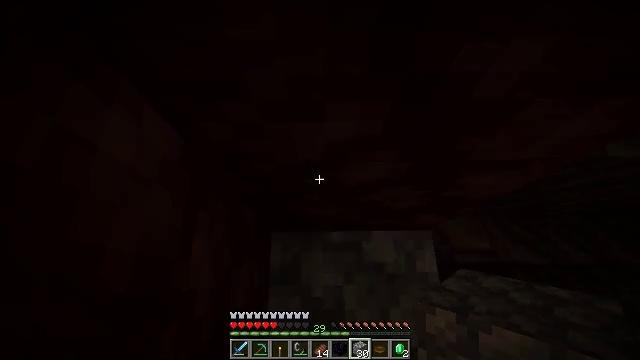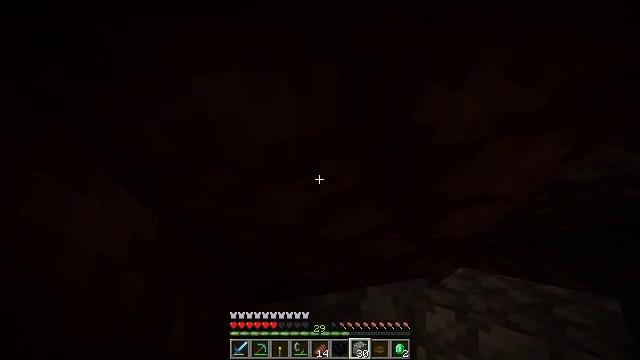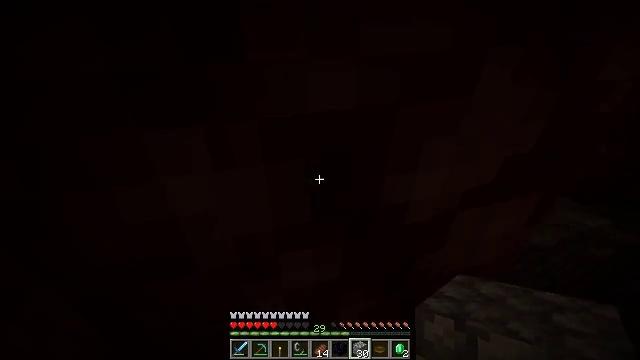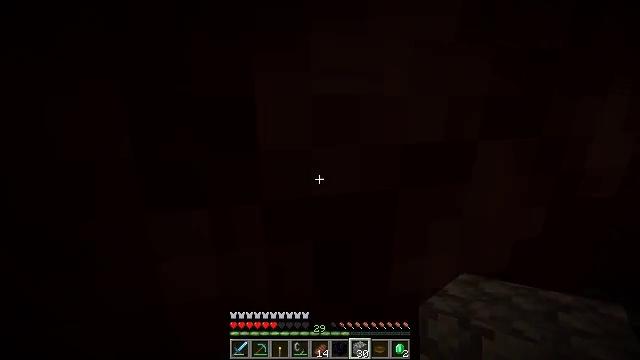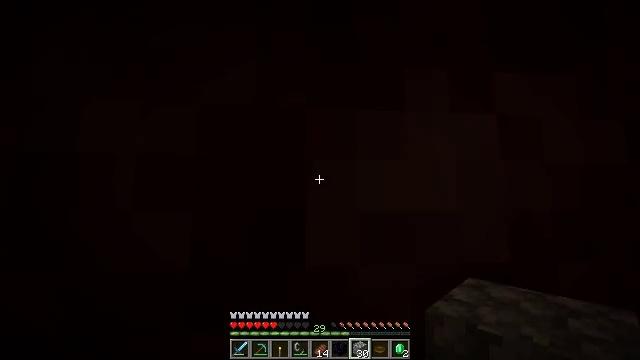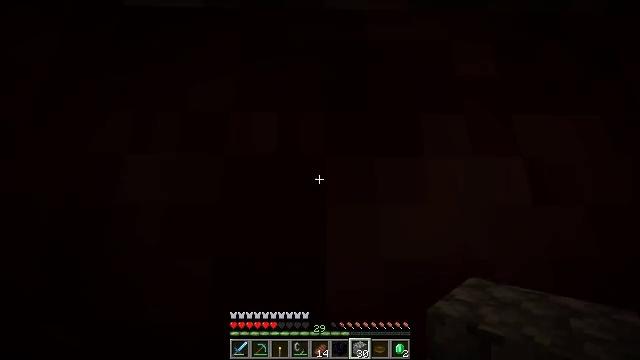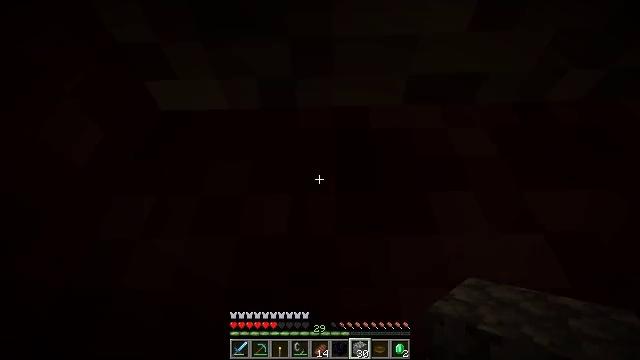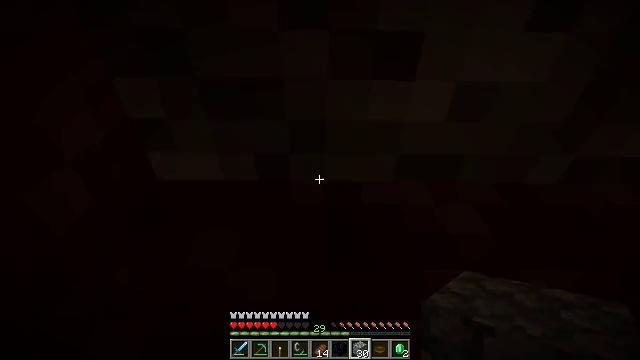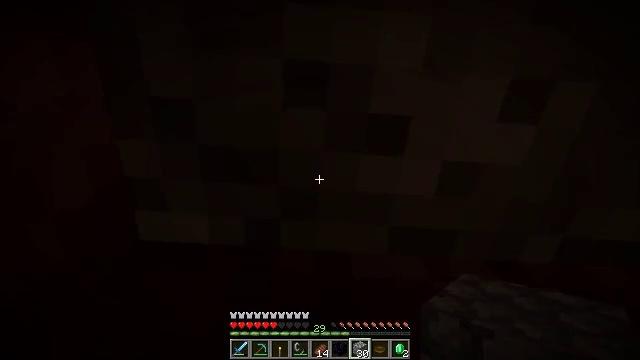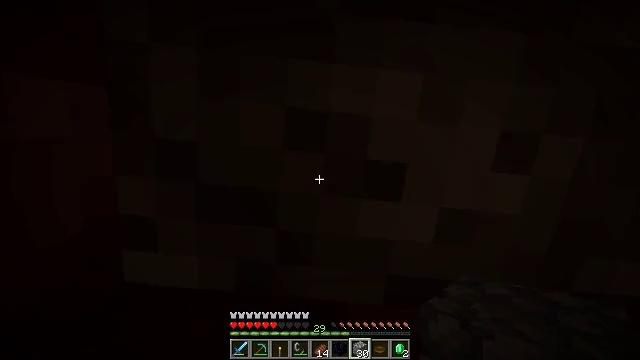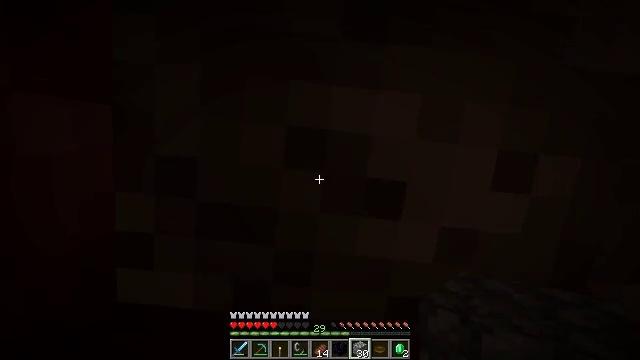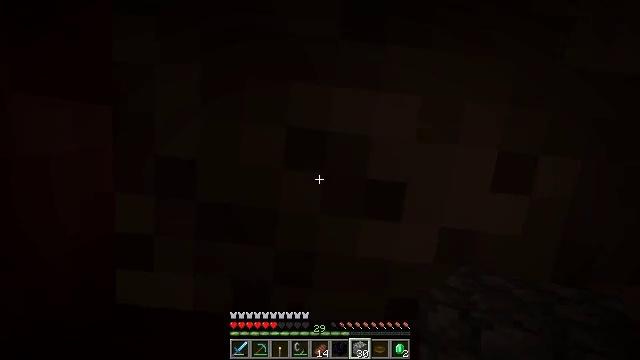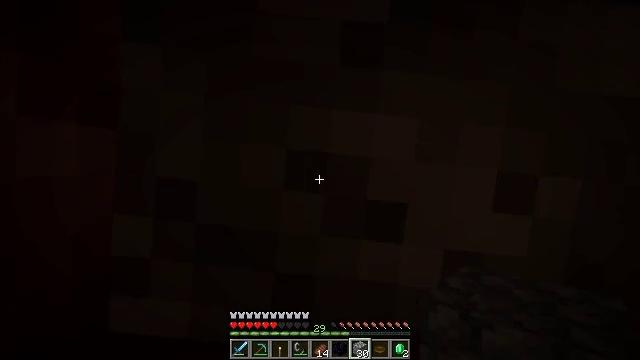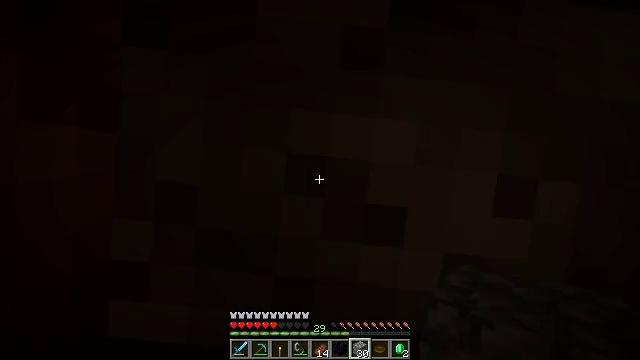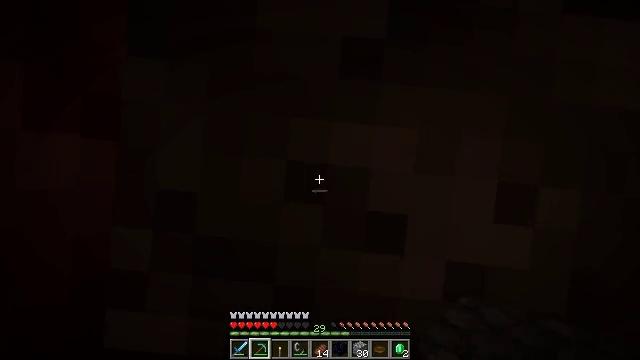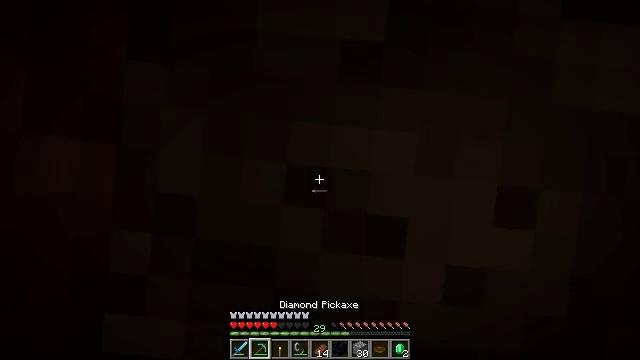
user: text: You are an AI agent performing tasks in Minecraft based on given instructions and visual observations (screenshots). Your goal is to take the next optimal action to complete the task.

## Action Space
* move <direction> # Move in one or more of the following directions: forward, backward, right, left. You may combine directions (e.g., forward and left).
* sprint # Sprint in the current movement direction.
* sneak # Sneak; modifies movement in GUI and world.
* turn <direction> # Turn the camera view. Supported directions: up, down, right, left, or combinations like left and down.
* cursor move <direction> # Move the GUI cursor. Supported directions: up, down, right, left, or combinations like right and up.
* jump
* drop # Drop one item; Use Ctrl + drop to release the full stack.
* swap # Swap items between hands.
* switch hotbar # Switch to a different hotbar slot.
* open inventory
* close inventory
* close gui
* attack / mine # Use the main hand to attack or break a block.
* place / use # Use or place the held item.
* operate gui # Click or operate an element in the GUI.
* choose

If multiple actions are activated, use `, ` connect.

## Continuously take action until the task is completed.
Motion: motion action
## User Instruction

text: Gather soul sand from the Nether.
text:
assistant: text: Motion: turn right and up
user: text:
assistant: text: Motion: turn right and up
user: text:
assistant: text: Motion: turn up
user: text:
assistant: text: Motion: turn left and up
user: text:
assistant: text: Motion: turn left and up
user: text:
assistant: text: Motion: turn left and up
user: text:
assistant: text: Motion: turn right and up
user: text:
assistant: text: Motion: turn right and up
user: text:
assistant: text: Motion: turn right and up
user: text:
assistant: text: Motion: turn up
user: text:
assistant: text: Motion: no_op
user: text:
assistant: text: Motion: turn up
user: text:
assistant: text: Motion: no_op
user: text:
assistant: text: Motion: turn up, switch to hotbar 2
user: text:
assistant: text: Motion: switch to hotbar 2
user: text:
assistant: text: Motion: switch to hotbar 2
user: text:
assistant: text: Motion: no_op
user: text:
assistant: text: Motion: no_op
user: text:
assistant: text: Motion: no_op
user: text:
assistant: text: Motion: no_op
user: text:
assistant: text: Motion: no_op
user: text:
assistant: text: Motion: no_op
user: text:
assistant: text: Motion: attack / mine
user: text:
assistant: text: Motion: attack / mine
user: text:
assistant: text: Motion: attack / mine
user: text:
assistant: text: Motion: attack / mine
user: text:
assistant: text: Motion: attack / mine
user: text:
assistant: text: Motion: attack / mine
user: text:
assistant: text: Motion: attack / mine
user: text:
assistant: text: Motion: attack / mine